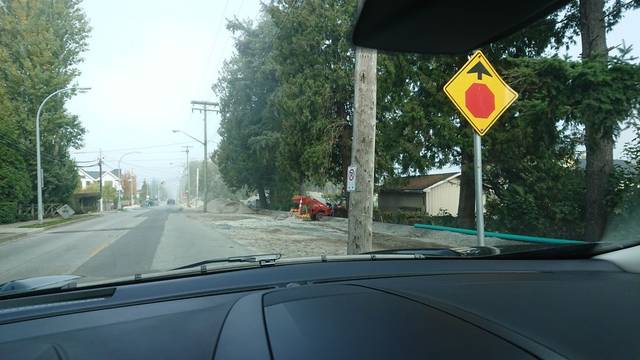
Region: Canada
Coordinates: 49.124, -123.159